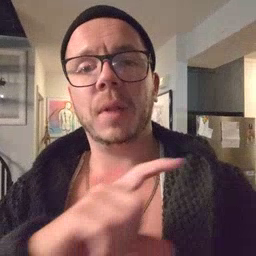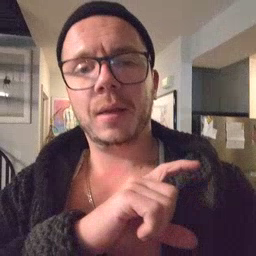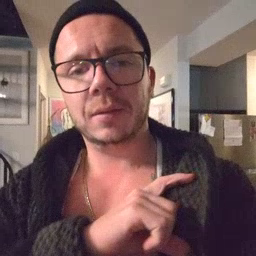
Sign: police